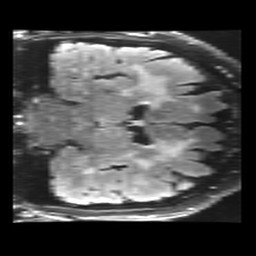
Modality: FLAIR
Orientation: coronal
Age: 75
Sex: female
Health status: healthy
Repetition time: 12 s
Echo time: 0.09782 s